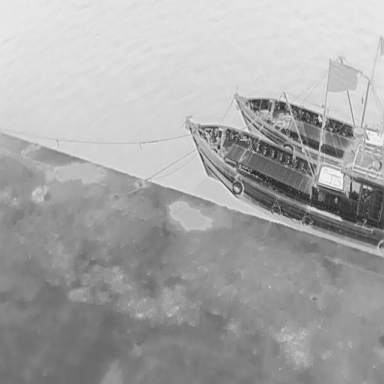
There are two bulk_carriers in the infrared image.